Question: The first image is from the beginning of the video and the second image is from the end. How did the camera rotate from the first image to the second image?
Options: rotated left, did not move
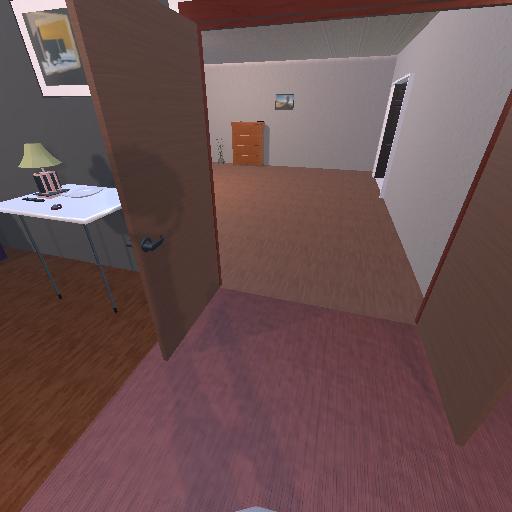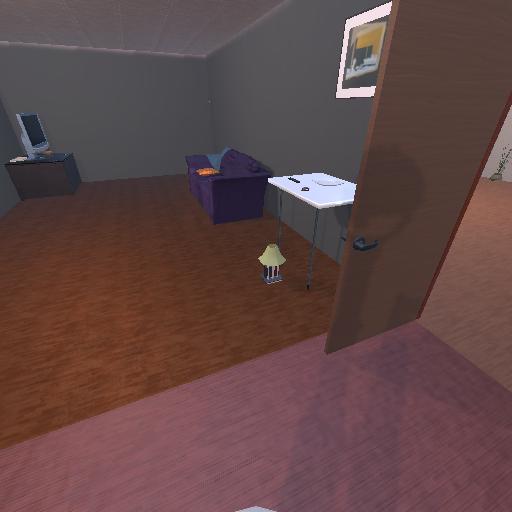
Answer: rotated left